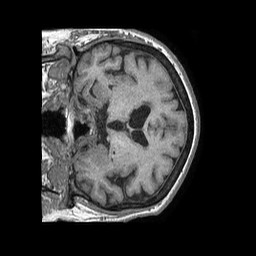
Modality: T1w
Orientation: coronal
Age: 72
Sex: female
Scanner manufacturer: philips
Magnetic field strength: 1.5 T
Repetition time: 0.007929 s
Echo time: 0.003685 s